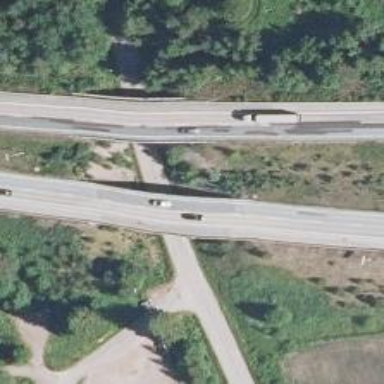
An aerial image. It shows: Asphalt bridge on motorway.